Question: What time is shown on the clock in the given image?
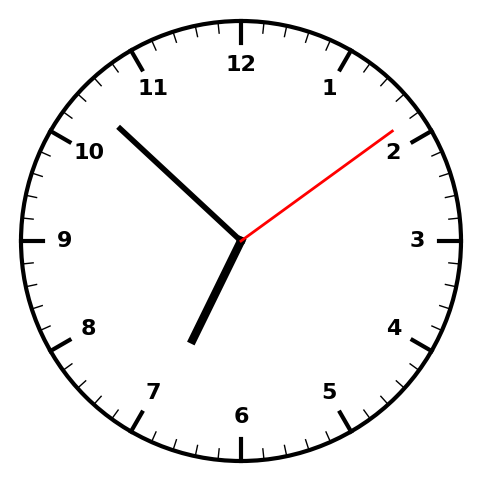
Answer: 06:52:09